Question: According to Google Analytics our account is receiving data. I uploaded to our <URL> on Monday and so far I can only see 1 visit on the 19th and nothing for the rest of the week, I had people from other offices and other states visit the site :(

Curious if you may see something obviously wrong with the code below:
Everything looks good, even the Search term tracking works (consoles out the term)
'''
//GOOGLE ANALYTICS
//======================================================================
WHOAT.analytics = (function ($, w, undefined) {
'use strict';
//initial google setup
var _gaq = _gaq || [];
_gaq.lang = 'en';
_gaq.push(['_setAccount', 'UA-xxxxx-x']);
_gaq.push(['_setDomainName', 'whoat.net']);
_gaq.push(['_setAllowLinker', false]);
_gaq.push(['_gat._anonymizeIp']);
_gaq.push(['_trackPageview']);
// console.log('inside Analytics');
console.log(_gaq);
function init() {
(function () {
var ga = document.createElement('script'); ga.type = 'text/javascript';
var s = document.getElementsByTagName('script')[0];
ga.async = true;
ga.src = ('https:' == document.location.protocol ? 'https://ssl' : 'http://www') + '.google-analytics.com/ga.js';
s.parentNode.insertBefore(ga, s);
console.log(ga);
}());
}
//TRACK PAGE VIEWS
var trackPageView = function (url) {
//get the url from the pathname if it wasn't passed in
if (url === null || url === undefined) {
url = w.location.pathname;
}
//if an id is part of the url, replace the id with 'details'
url = url.replace(new RegExp(/\/[0-9]+$/), '/details');
_gaq.push(['_trackPageview', url]);
console.log('analytics trackPageView: '+url);
};
//TRACK SEARCH EVENT
var trackSearchEvent = function (searchTerm) {
var url = w.location.pathname;
url = url.replace(new RegExp(/\/[0-9]+$/), '/details');
_gaq.push(['_trackEvent', 'search', searchTerm, 'url for search is ' + url]);
console.log('analytics trackSearchEvent: '+searchTerm);
};
//TRACK VIDEO EVENT
var trackVideoEvent = function (event, videoID, time) {
var label;
if (time !== null && time !== undefined) {
label = 'video id is ' + videoID + " and time is " + time;
} else {
label = 'video id is ' + videoID;
}
_gaq.push(['_trackEvent', 'video', event, label]);
};
//track the page just landed on
trackPageView();
return {
trackPageView: trackPageView,
trackSearchEvent : trackSearchEvent,
trackVideoEvent : trackVideoEvent,
init : init
};
}(jQuery, window));
$(document).ready(function () {
WHOAT.analytics.init();
}); // document ready
'''
Our Alpha site here: <URL>
The console.logs read out, and no errors (besides the vimeo one)
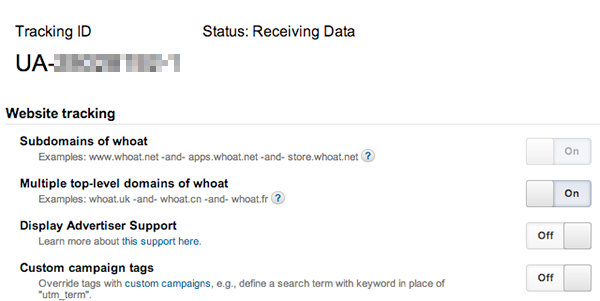
Answer: I needed to move the var '_gaq = _gaq || [];'
and all the '_gaq' variables outside of the closure. So above the '//GOOGLE ANALYTICS' Works perfectly now :)

<URL> is what fixed this.